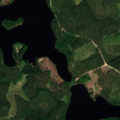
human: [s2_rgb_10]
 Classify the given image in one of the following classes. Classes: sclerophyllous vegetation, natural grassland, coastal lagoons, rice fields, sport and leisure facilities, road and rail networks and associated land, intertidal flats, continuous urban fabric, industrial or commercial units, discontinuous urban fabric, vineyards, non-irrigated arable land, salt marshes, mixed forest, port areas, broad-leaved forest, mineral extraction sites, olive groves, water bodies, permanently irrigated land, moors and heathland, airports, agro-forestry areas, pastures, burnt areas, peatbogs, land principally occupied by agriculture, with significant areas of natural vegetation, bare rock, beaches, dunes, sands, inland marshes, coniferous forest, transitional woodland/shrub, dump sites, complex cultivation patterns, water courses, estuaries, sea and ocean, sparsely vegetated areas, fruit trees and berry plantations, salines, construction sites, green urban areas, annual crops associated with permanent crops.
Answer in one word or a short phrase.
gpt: coniferous forest, water bodies